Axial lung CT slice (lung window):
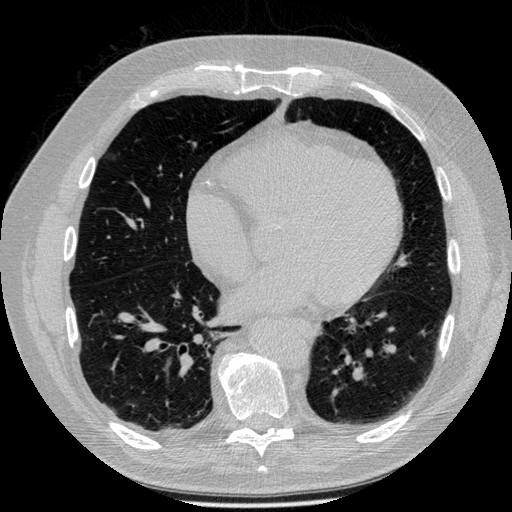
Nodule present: no